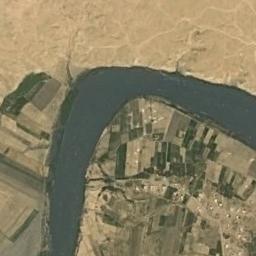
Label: river